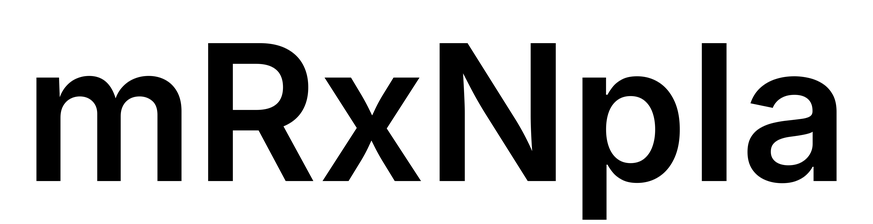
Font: Inter_SemiBold